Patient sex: F
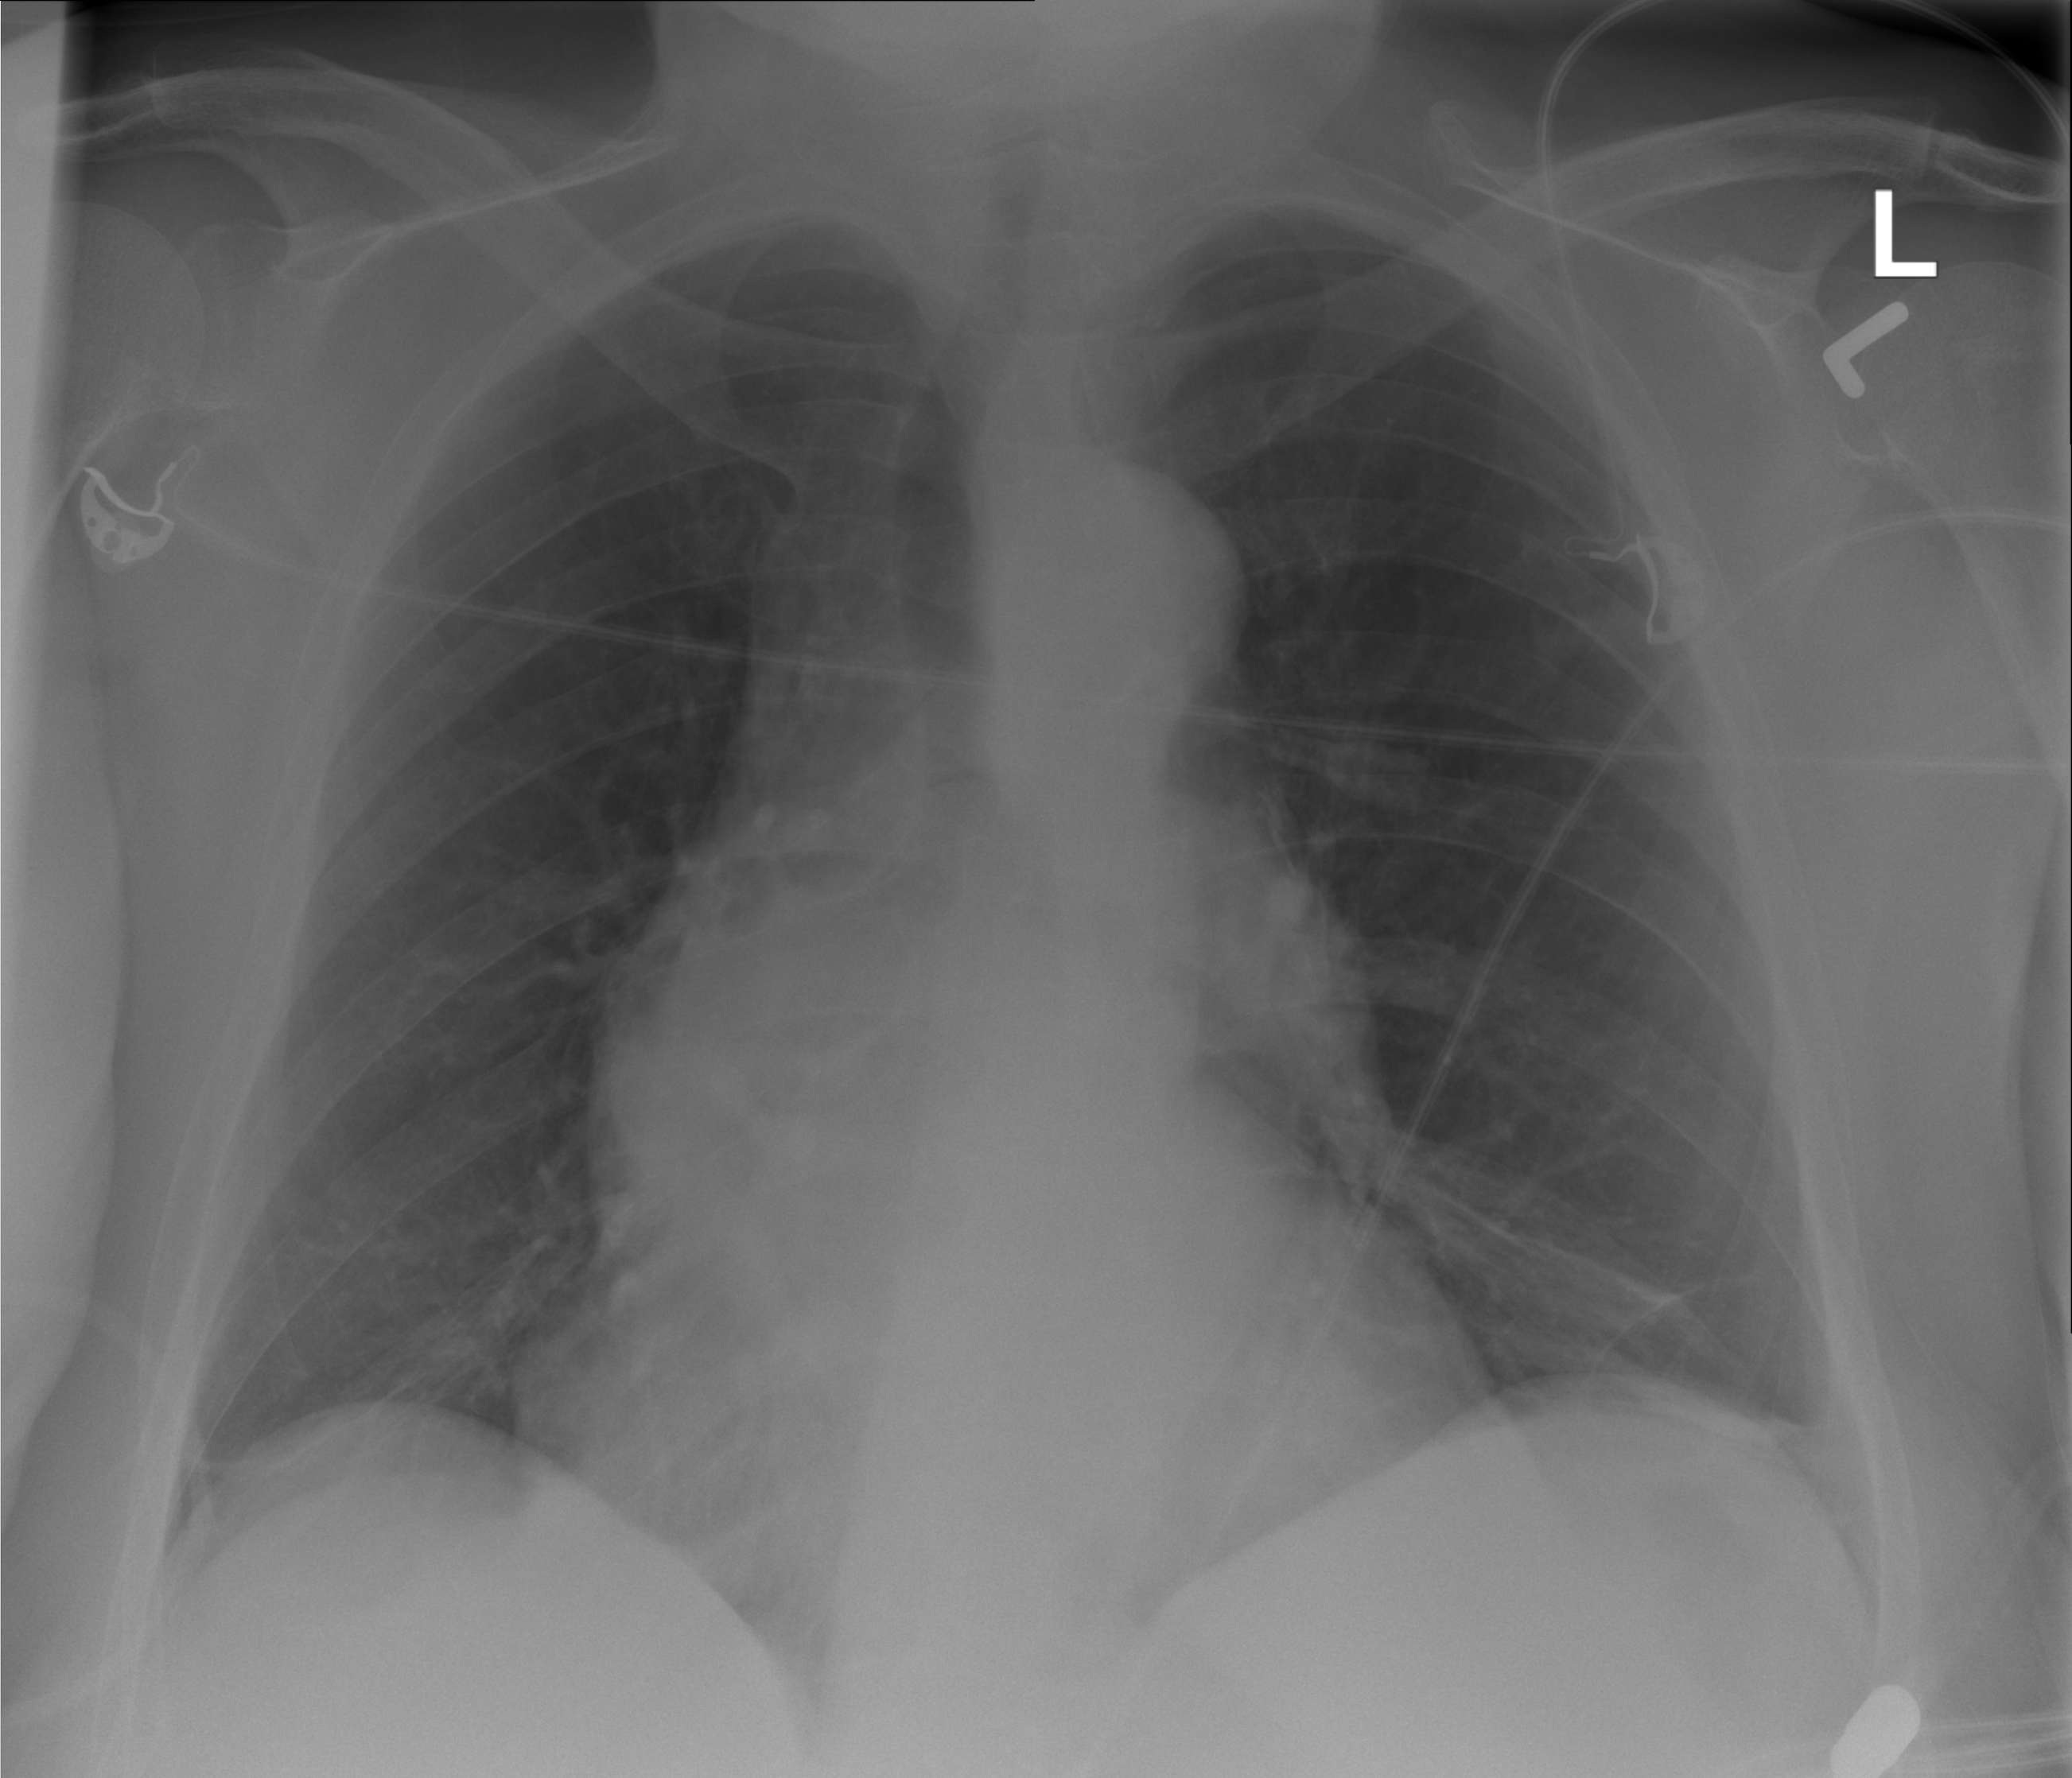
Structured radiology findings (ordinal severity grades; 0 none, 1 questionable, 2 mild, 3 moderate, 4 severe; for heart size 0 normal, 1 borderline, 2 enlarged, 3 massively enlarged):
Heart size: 2
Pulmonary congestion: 0
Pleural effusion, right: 0
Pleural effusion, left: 0
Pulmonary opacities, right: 0
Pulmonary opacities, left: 2
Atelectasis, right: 0
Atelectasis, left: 2